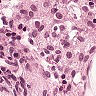
Metastatic tissue present: no